Field crop: maize
Growth stage: 1
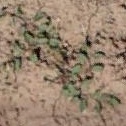
Species: convolvulus